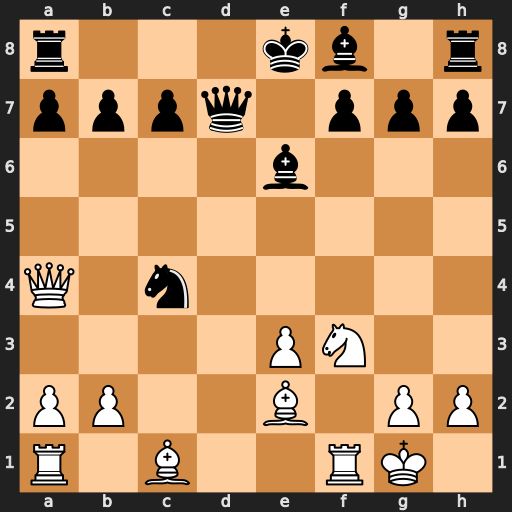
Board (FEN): r3kb1r/pppq1ppp/4b3/8/Q1n5/4PN2/PP2B1PP/R1B2RK1
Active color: w
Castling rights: kq
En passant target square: -
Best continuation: Qxd7+ Bxd7 Bxc4